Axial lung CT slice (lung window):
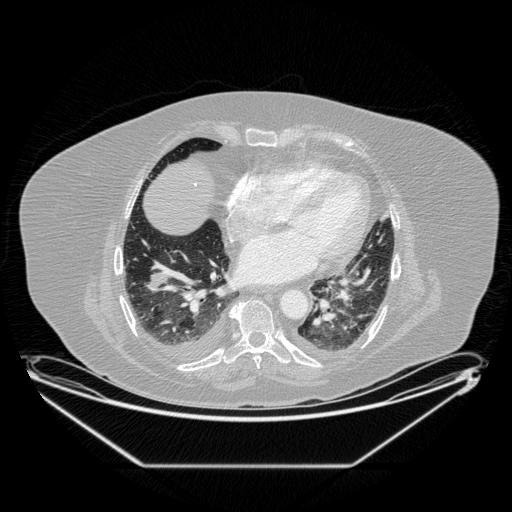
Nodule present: yes
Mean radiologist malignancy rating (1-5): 4.25